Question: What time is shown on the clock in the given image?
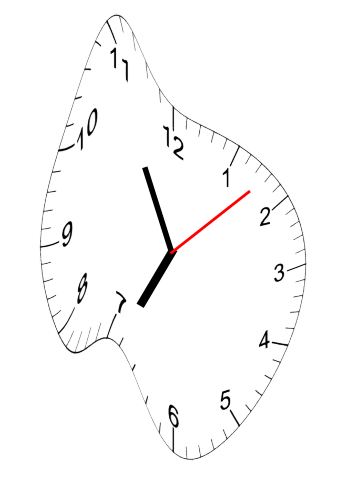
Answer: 06:55:08